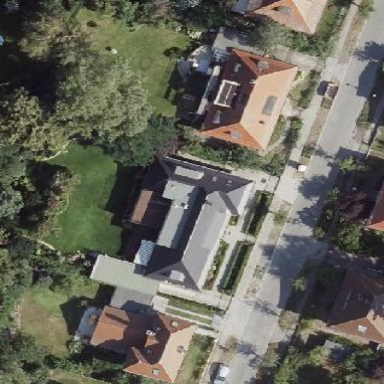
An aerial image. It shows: Detached building with hipped roof shape.